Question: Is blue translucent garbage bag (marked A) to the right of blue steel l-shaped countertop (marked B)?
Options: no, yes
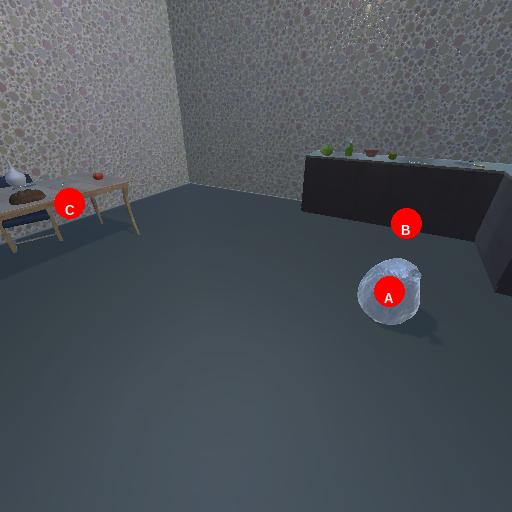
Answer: no